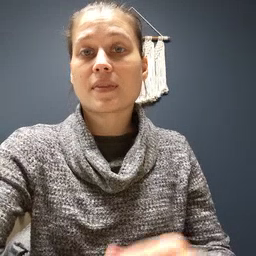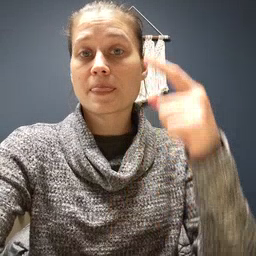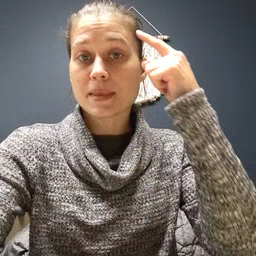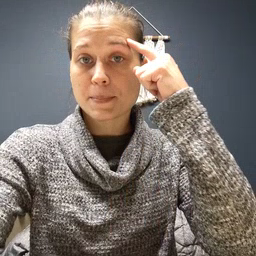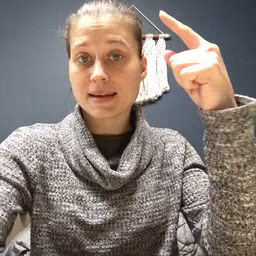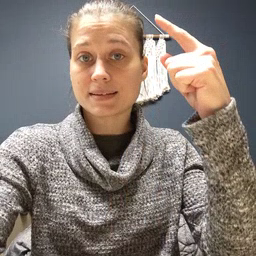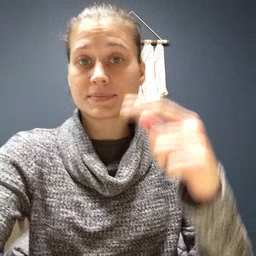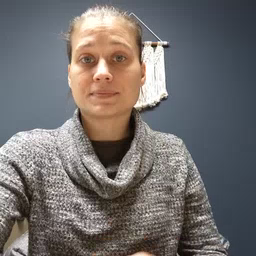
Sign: penny